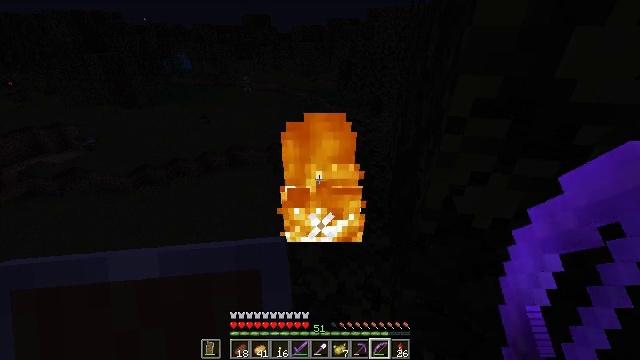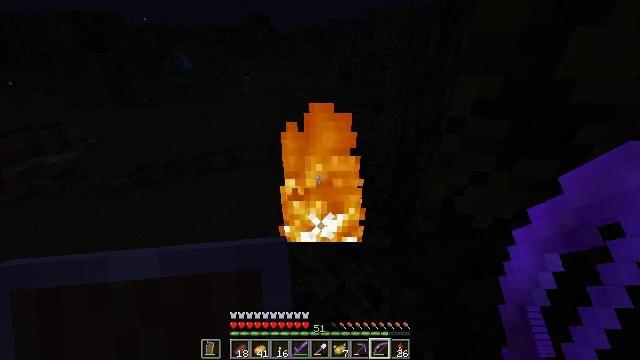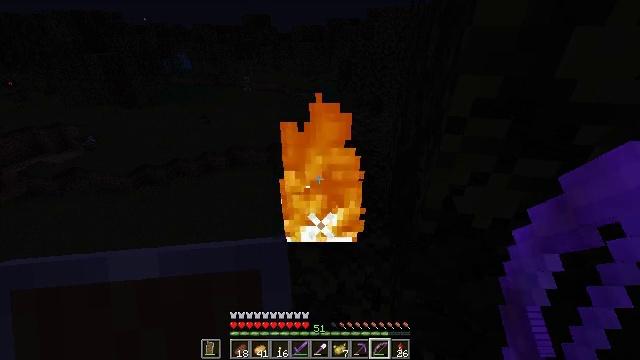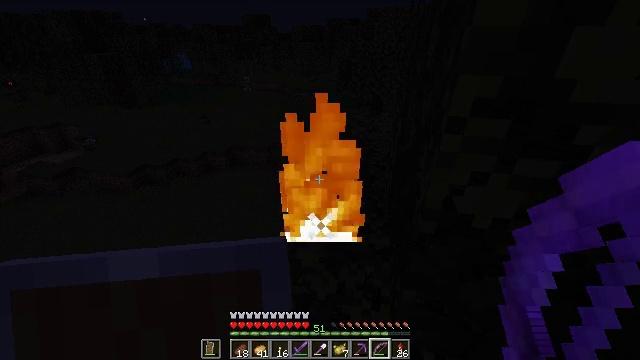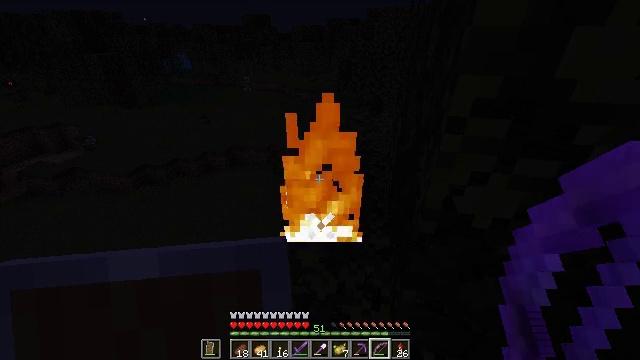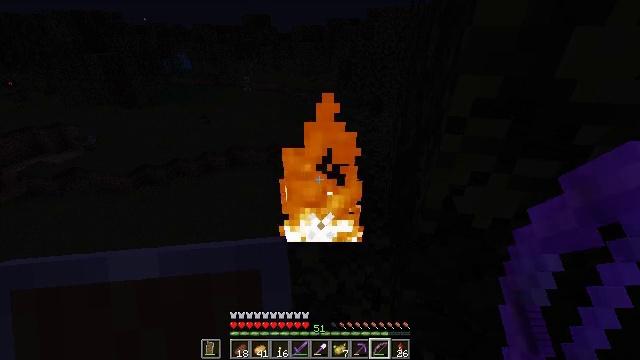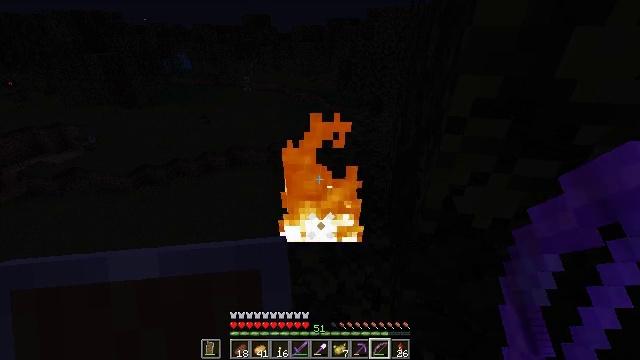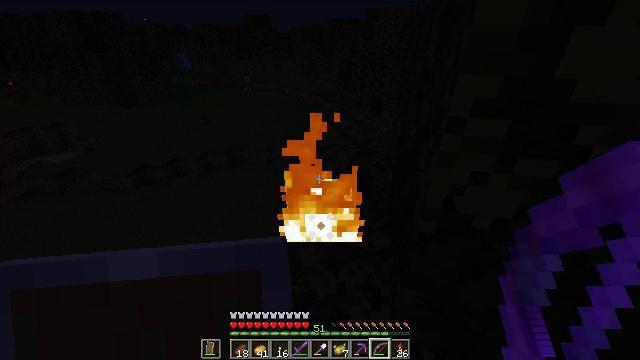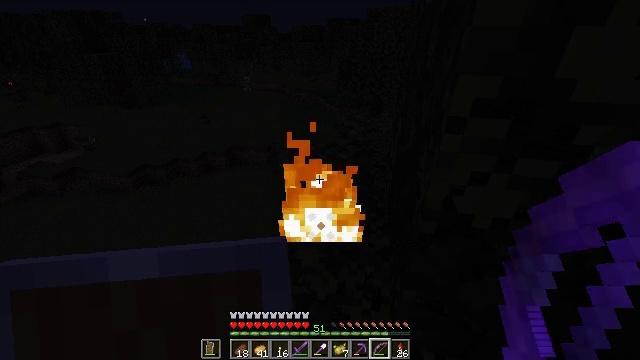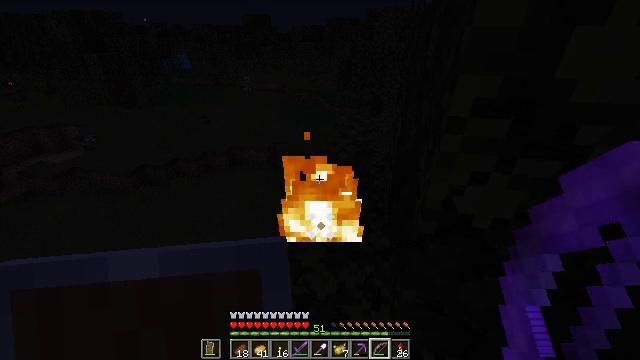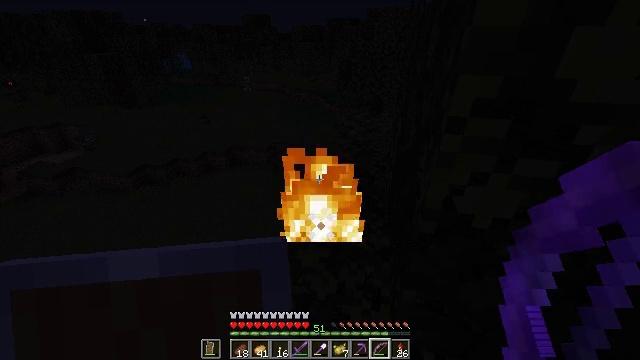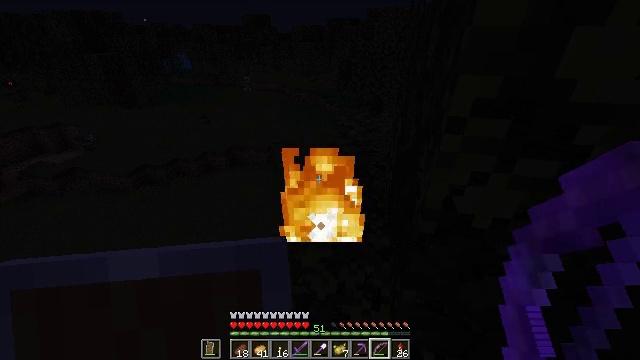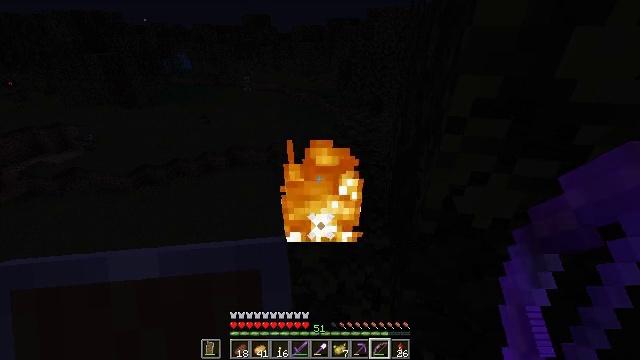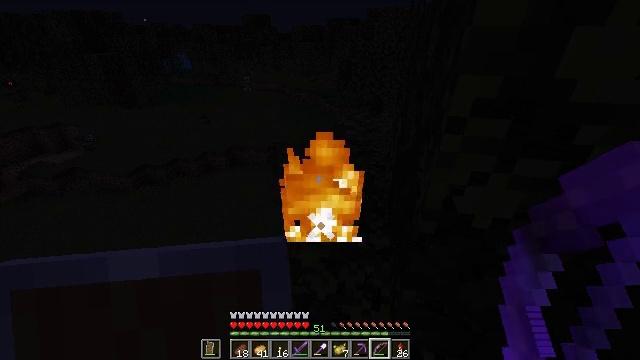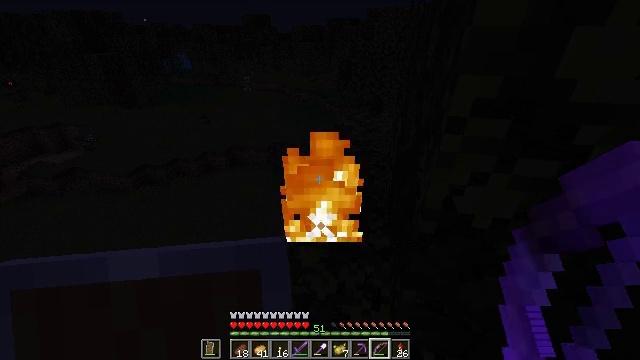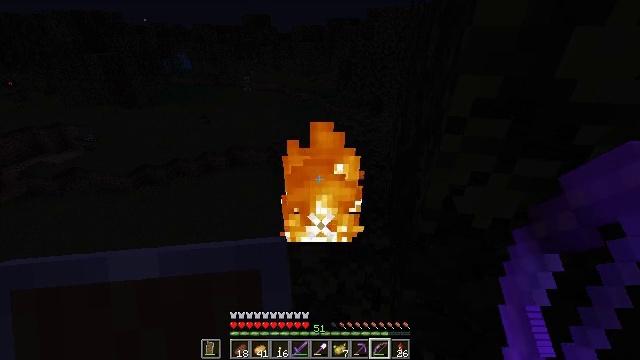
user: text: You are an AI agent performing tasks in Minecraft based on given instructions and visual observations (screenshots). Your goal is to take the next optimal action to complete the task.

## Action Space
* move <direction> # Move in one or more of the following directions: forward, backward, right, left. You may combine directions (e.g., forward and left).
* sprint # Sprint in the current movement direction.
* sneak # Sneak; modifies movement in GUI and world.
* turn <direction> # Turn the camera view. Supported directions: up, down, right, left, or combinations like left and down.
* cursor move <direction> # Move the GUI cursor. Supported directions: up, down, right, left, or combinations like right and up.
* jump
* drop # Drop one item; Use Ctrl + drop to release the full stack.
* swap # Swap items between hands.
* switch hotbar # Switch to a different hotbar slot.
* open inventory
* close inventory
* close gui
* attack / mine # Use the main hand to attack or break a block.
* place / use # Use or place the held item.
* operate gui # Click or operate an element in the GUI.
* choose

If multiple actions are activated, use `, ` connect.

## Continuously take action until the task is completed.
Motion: motion action
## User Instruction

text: Hunt a slime.
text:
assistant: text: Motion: no_op
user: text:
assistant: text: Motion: no_op
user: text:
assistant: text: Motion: no_op
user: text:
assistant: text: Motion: no_op
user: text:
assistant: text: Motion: no_op
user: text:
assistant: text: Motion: no_op
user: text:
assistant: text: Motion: no_op
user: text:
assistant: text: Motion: no_op
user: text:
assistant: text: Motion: no_op
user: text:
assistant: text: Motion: no_op
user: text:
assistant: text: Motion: no_op
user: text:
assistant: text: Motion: no_op
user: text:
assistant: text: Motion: no_op
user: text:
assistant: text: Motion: no_op
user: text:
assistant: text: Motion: no_op
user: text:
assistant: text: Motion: no_op
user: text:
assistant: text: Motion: no_op
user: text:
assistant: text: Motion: no_op
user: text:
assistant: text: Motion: no_op
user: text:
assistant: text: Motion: no_op
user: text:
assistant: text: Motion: no_op
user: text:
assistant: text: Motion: no_op
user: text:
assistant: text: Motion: no_op
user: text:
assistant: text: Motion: no_op
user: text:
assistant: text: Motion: no_op
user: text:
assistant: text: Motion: no_op
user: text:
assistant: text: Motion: no_op
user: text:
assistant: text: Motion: no_op
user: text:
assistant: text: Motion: no_op
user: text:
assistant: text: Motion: no_op